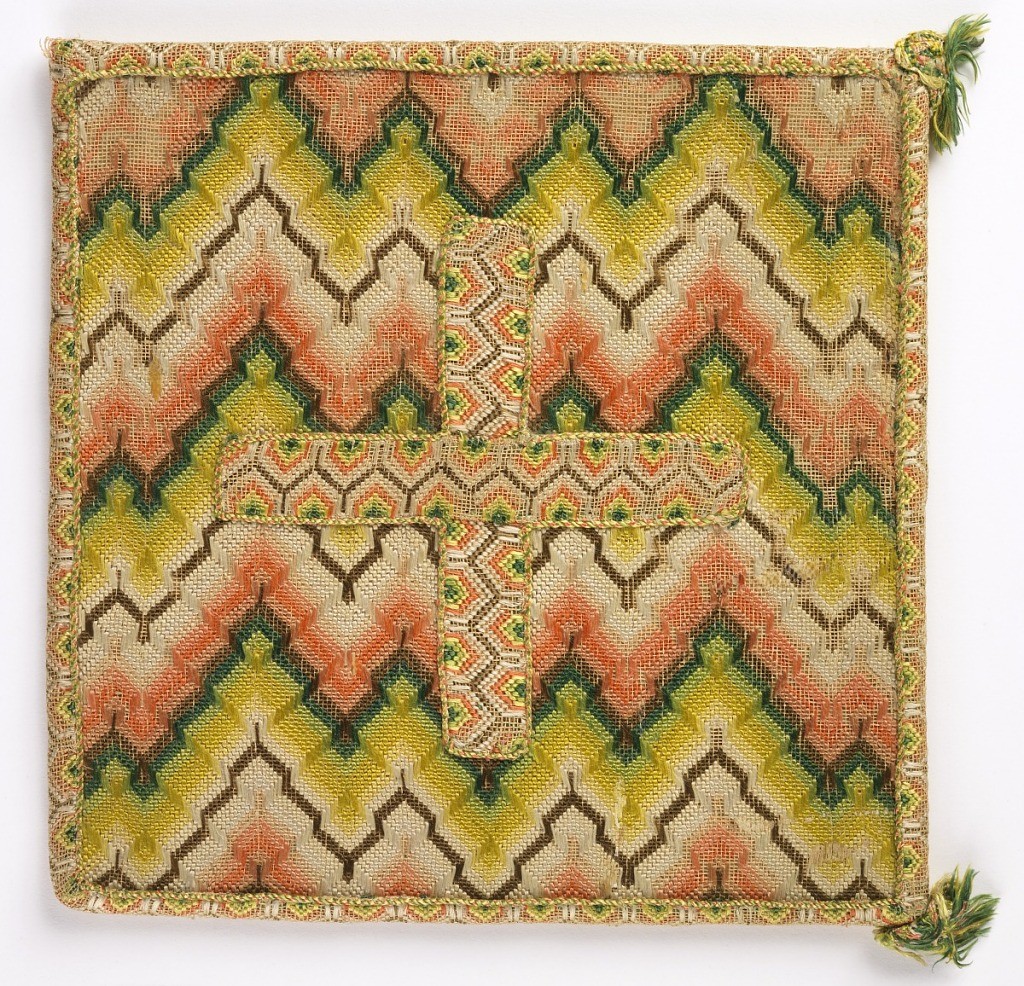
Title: Burse
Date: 19th century
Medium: wool, linen Technique: counted stitch embroidery (bargello)
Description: Zigzag pattern of white, pinks and greens, with a cross of a different pattern in the middle.